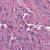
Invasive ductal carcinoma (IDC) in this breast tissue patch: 1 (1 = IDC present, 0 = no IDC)